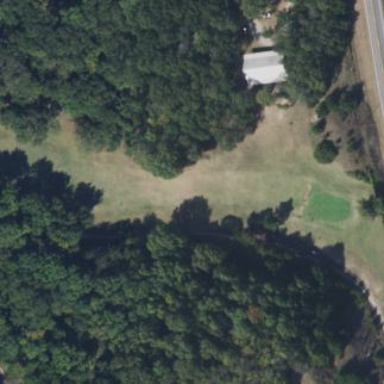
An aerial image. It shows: Golf fairway surrounded by grass.